Field crop: maize
Growth stage: 1
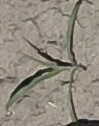
Species: sorghum